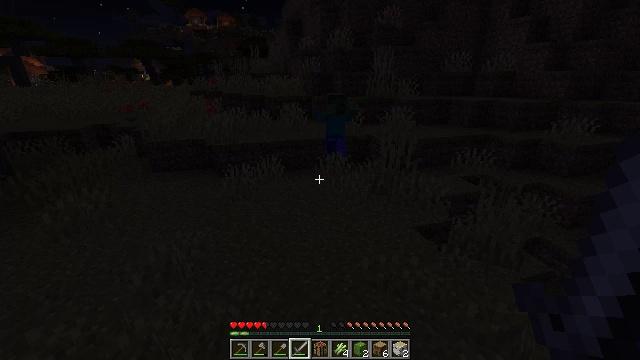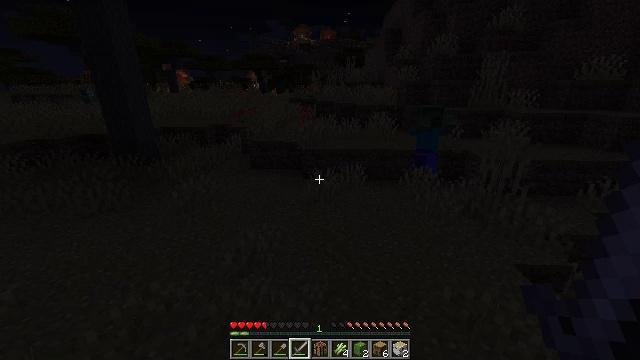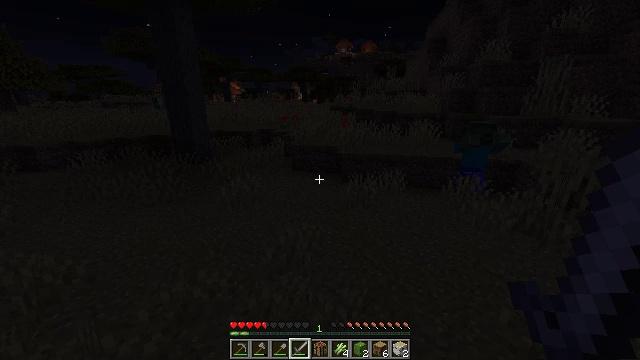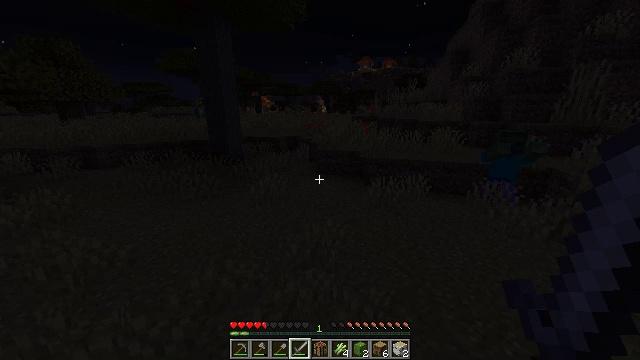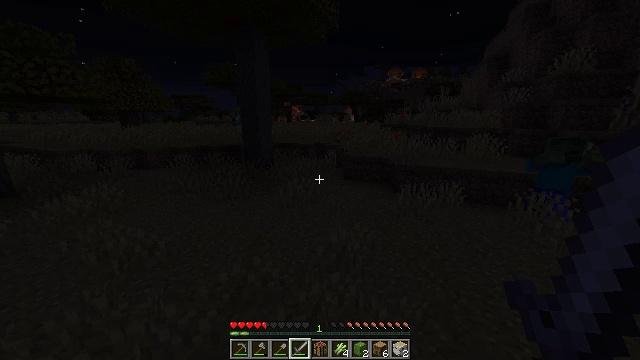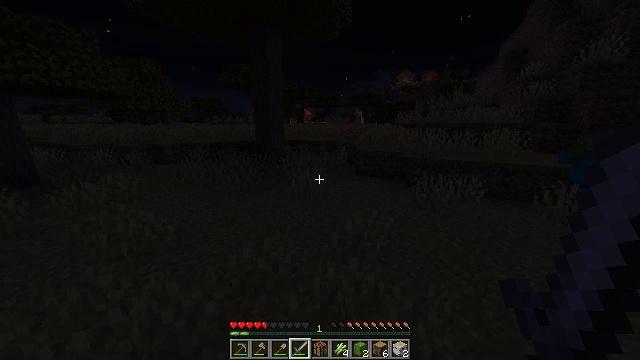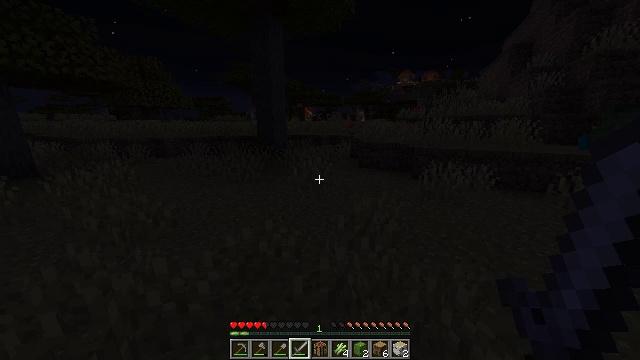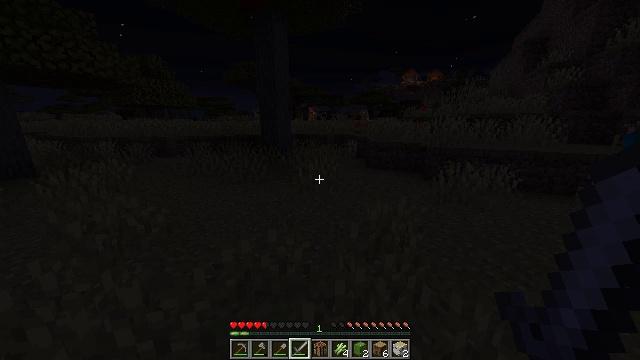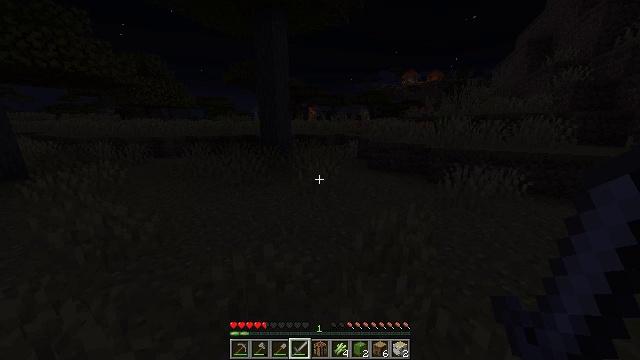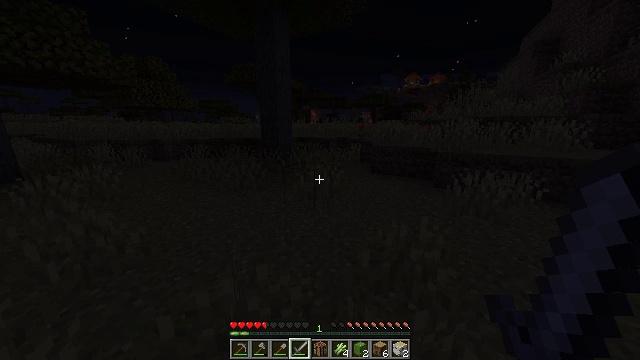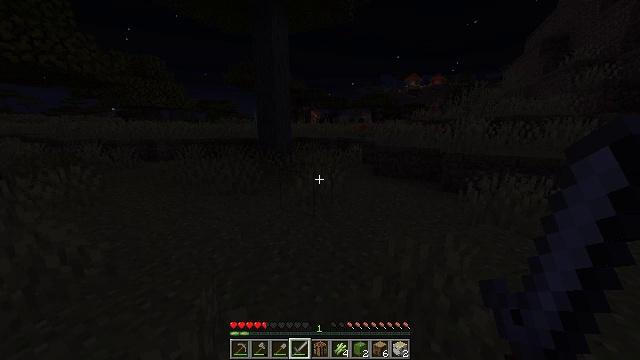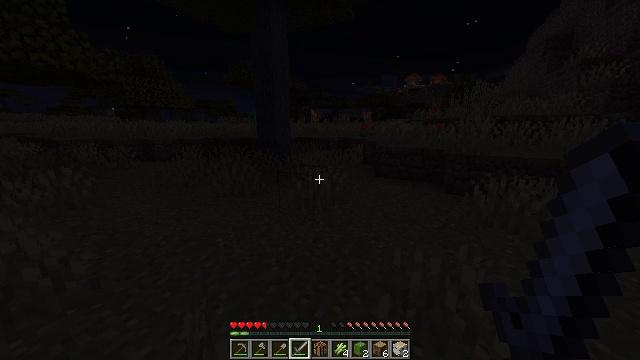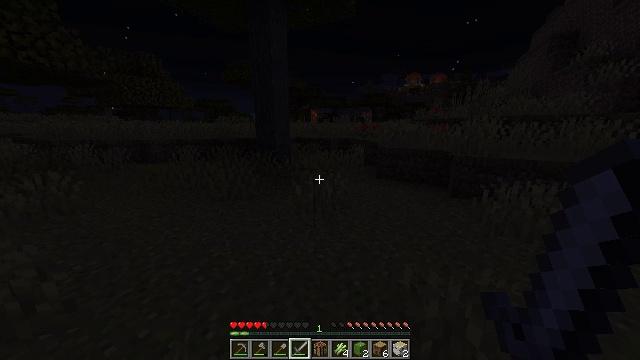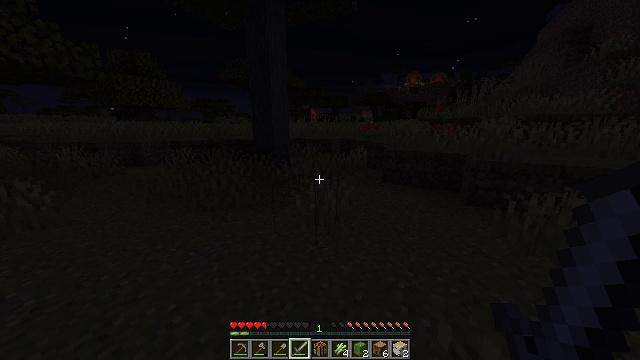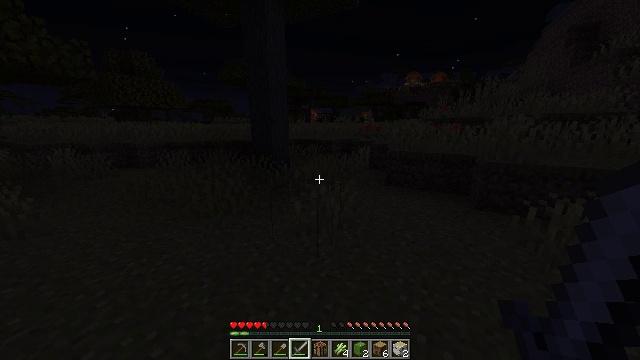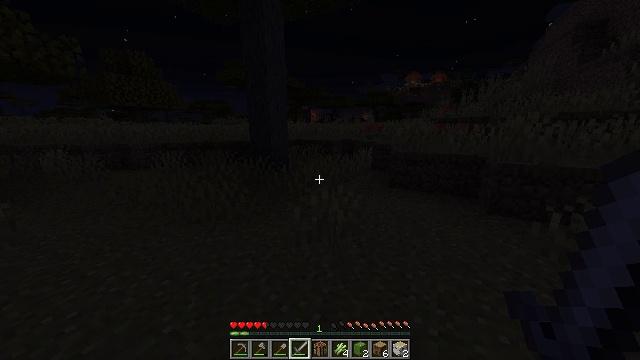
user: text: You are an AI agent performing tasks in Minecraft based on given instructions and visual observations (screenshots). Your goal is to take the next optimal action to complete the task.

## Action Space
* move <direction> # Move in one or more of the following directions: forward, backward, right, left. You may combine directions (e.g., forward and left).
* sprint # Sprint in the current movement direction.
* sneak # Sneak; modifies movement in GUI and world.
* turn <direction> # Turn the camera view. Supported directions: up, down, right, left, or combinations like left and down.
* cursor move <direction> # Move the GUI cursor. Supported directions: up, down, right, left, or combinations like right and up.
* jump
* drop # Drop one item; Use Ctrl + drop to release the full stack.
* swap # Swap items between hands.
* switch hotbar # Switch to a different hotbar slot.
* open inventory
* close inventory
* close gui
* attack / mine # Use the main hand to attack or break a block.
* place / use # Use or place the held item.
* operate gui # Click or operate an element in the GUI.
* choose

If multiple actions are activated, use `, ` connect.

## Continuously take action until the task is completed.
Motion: motion action
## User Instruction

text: Attack the acacia door to remove it.
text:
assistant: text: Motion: move forward and move left, sprint, turn left and up
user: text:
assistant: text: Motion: move forward and move left, sprint, turn left and up
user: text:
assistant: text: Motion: move forward and move left, sprint, turn left and up
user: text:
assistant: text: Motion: move forward and move left, sprint, turn left and up
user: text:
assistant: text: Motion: move forward, sprint, turn left
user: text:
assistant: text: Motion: move forward, sprint
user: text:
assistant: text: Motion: move forward
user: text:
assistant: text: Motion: move forward
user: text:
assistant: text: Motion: move forward
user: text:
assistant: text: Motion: move forward
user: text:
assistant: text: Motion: move forward
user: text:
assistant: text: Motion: move forward
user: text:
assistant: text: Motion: move forward
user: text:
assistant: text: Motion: move forward
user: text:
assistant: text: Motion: move forward
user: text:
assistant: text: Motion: move forward
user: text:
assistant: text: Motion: move forward
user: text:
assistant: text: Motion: move forward
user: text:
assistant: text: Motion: move forward
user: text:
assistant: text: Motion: move forward
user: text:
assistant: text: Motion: move forward
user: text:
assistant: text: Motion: move forward
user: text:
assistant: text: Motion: move forward
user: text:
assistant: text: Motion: move forward
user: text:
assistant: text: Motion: move forward
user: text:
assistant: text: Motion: move forward
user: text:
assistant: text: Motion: move forward
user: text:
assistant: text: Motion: move forward
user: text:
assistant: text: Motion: move forward
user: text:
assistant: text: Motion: move forward